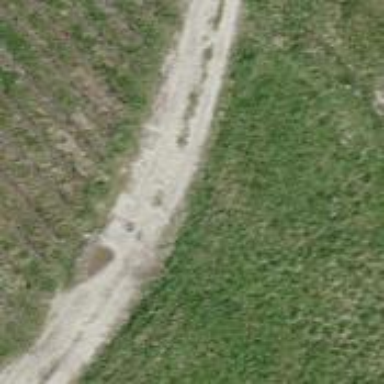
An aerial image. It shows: Agricultural track with grade2 surface.